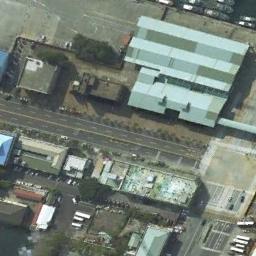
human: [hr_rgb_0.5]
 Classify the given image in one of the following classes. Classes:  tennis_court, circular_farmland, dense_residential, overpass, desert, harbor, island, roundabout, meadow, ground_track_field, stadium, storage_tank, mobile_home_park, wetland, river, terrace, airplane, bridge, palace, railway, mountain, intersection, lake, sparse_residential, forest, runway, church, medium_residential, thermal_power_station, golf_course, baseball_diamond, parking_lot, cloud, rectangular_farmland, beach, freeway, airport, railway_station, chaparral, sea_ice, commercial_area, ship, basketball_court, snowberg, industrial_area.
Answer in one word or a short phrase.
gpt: industrial_area